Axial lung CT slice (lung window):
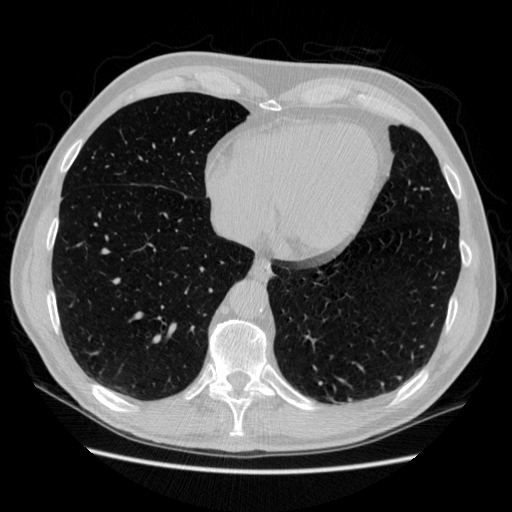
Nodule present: no